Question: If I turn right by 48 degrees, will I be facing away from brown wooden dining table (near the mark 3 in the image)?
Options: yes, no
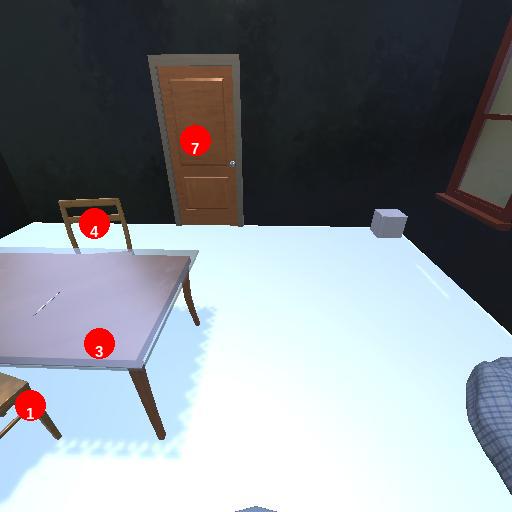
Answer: yes